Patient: sex F, age 64
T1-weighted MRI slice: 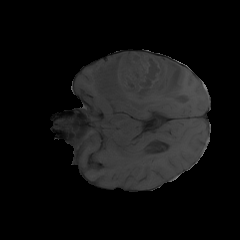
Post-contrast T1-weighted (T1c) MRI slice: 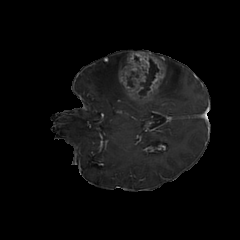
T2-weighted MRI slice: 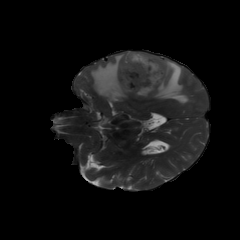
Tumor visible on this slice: yes
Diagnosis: Glioblastoma, IDH-wildtype
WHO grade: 4